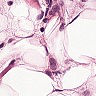
Metastatic tissue present: yes